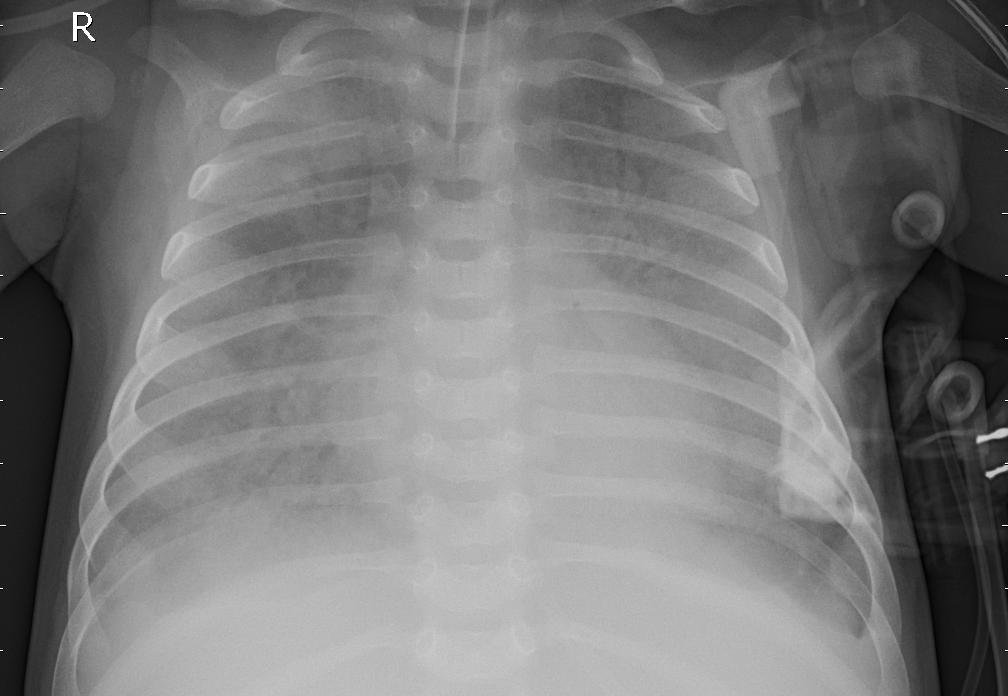
Diagnosis: PNEUMONIA